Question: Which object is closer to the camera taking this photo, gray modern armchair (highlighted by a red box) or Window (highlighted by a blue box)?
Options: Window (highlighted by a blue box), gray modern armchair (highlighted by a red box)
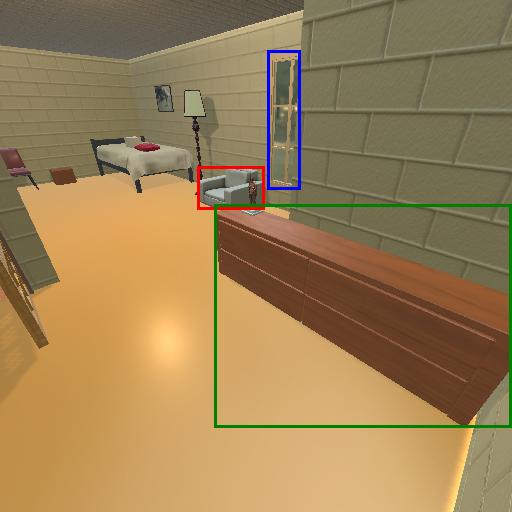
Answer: Window (highlighted by a blue box)